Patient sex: M
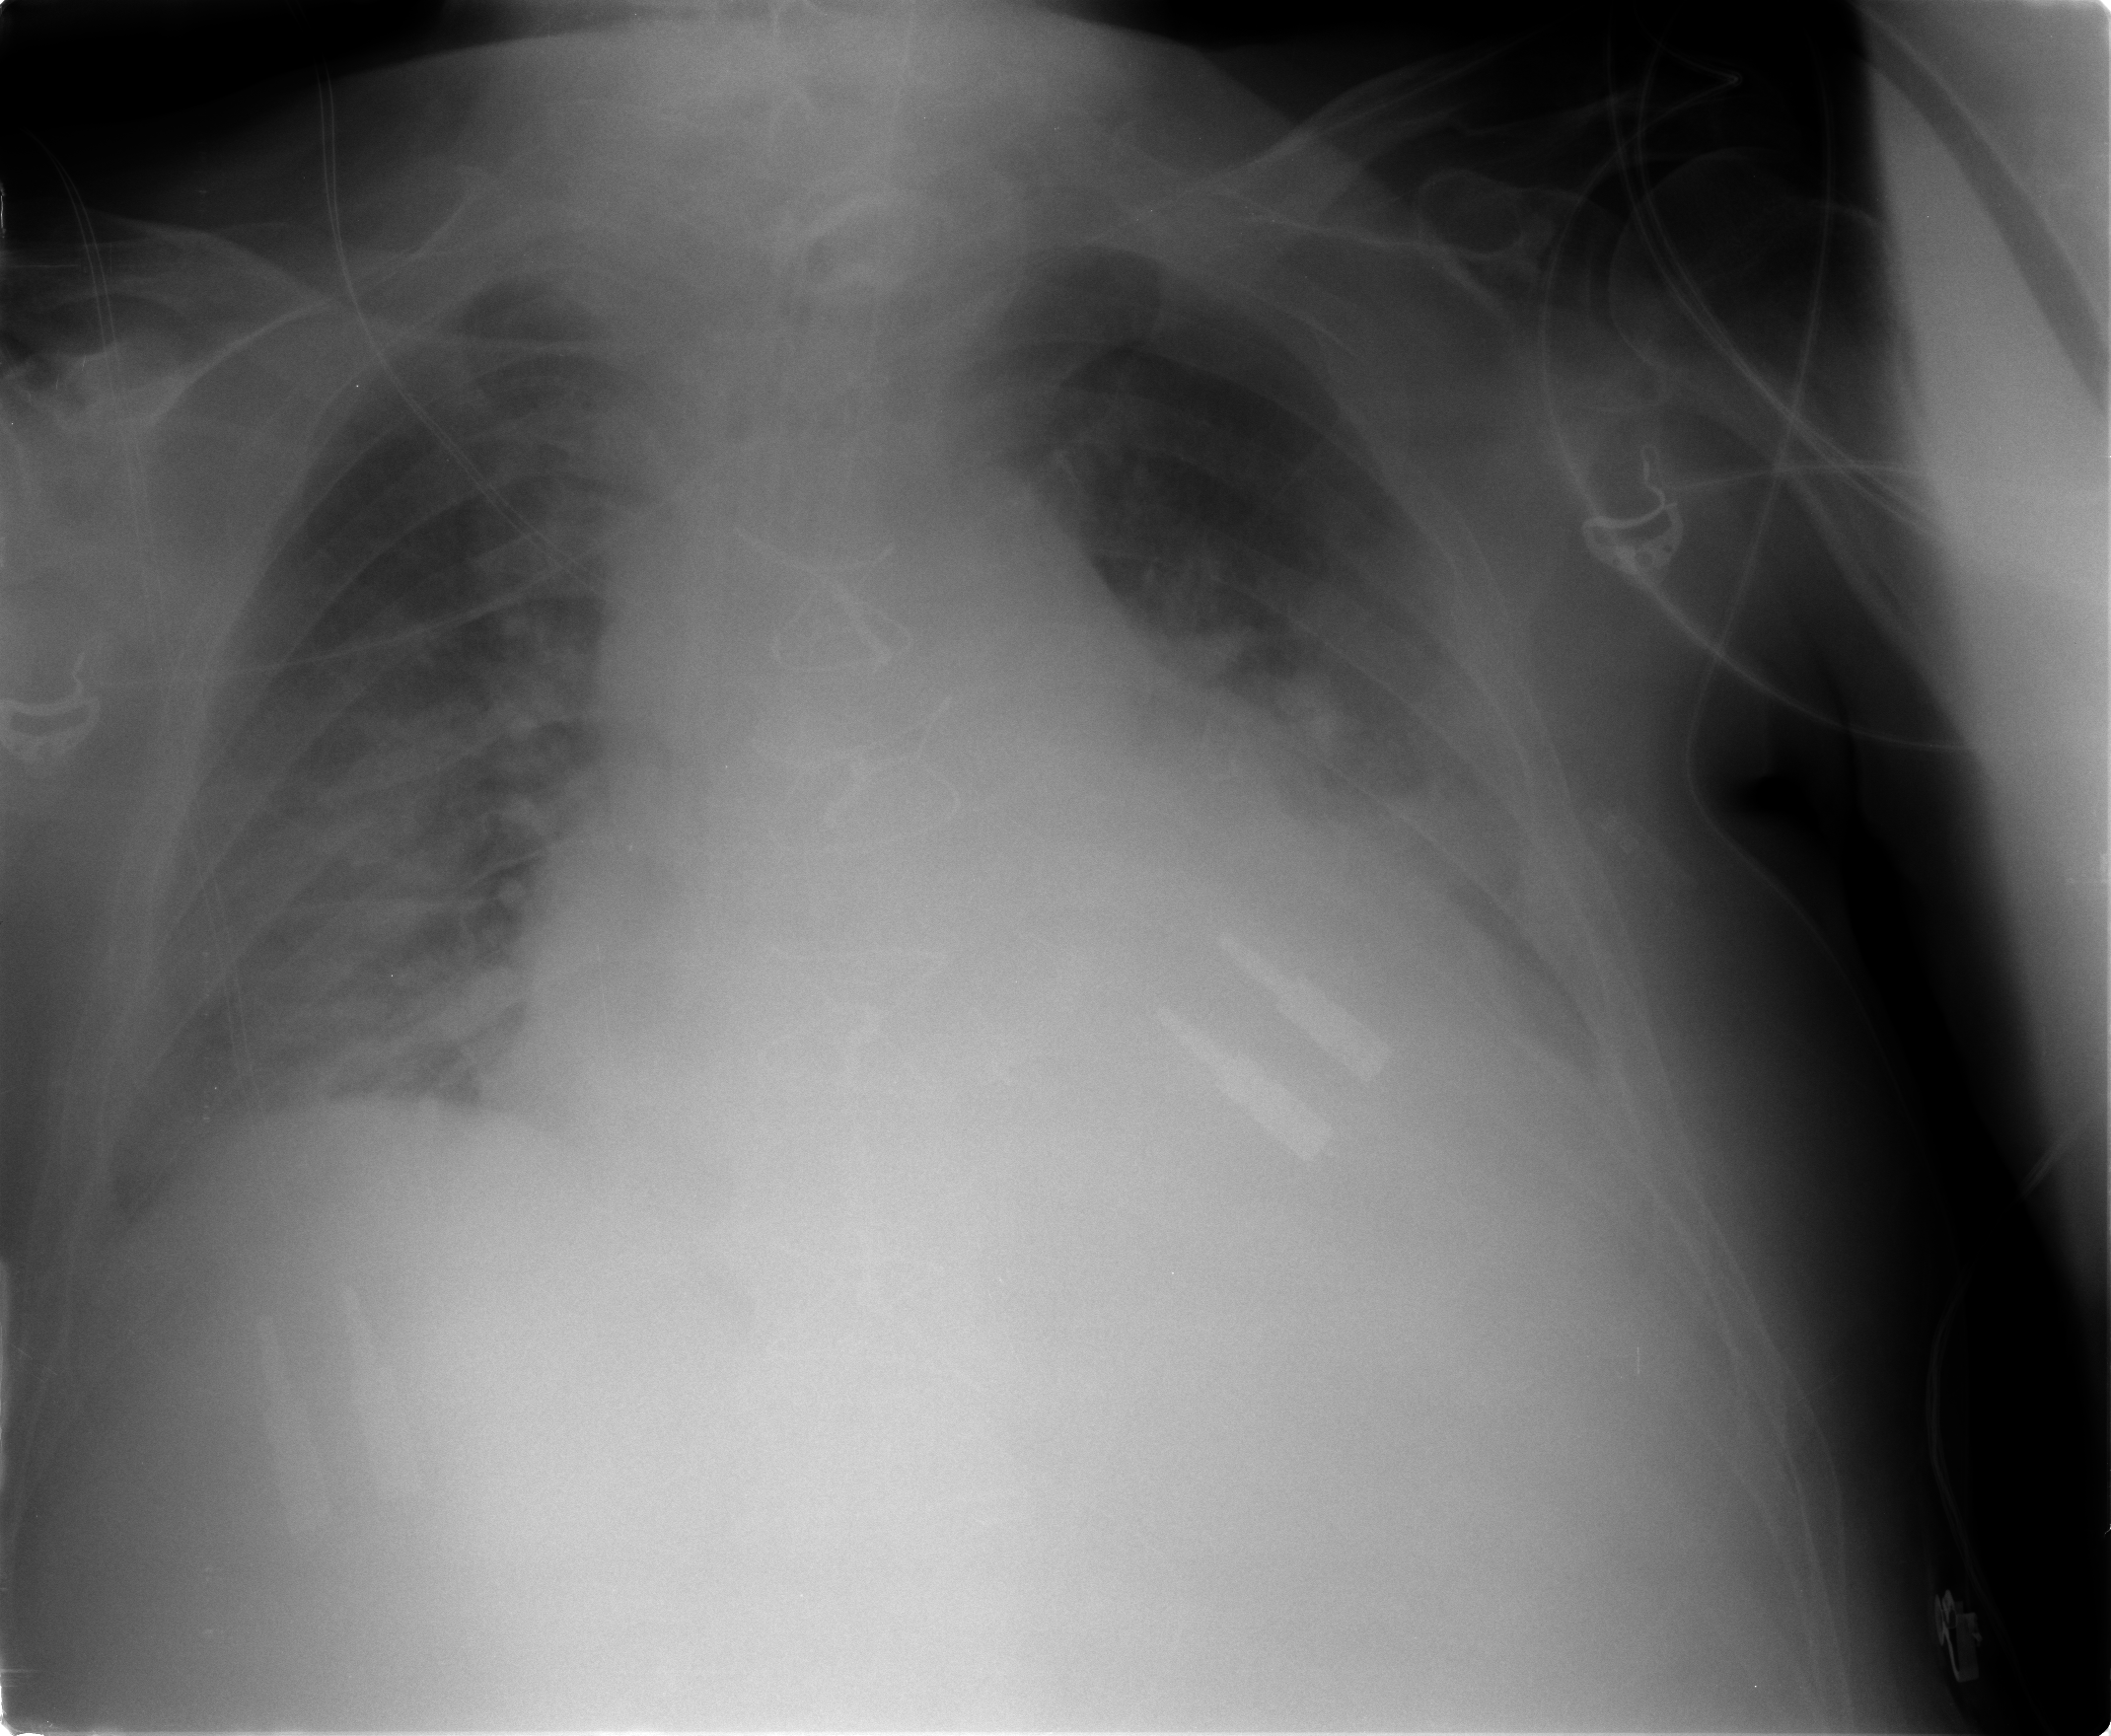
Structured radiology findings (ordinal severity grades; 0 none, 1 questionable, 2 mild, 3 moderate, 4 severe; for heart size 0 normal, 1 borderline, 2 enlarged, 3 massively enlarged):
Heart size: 2
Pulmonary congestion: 2
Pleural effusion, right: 2
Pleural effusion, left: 2
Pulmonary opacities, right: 2
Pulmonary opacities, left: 2
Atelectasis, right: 2
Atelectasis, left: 2